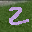
Label: 2